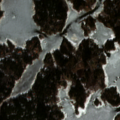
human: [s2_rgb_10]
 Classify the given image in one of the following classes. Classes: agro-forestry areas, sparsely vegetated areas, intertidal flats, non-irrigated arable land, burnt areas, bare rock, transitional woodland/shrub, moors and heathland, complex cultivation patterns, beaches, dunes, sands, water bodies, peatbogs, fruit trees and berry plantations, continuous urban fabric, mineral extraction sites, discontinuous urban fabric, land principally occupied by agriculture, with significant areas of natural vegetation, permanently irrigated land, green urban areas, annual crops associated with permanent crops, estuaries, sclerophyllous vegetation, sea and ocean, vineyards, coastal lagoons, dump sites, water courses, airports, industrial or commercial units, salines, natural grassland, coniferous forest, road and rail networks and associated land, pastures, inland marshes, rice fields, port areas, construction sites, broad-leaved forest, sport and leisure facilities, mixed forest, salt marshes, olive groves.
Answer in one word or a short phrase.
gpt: discontinuous urban fabric, coniferous forest, sea and ocean